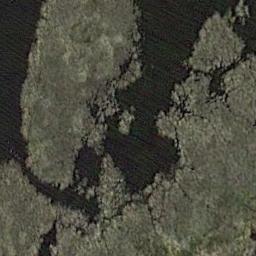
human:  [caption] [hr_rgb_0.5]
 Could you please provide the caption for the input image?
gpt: The wetland consists of dry and green plants and water .

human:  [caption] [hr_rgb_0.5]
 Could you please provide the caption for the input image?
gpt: Two thirds of the wetlands are light green and one third are dark green .

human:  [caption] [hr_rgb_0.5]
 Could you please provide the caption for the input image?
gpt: Many waters of different sizes and shapes are surrounded by wetlands .

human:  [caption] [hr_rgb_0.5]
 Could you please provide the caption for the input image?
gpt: The lake in a wetland is covered by a patch of dark green and light green mixed plants .

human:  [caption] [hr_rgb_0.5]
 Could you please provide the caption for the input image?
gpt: There are many bare land on the wetland .